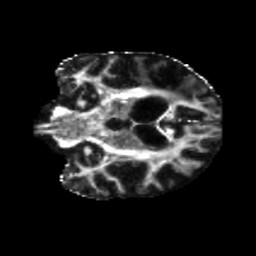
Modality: FA
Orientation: coronal
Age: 69
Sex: male
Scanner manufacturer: siemens
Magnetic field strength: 3 T
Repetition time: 5.25 s
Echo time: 0.08 s